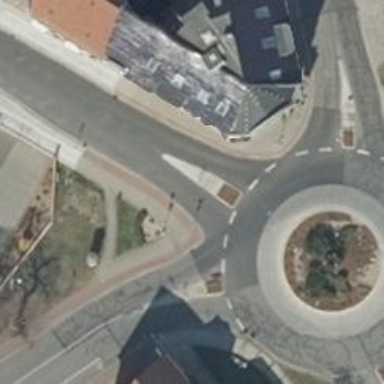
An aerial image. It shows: Tertiary road with asphalt surface leading to roundabout.